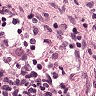
Metastatic tissue present: no